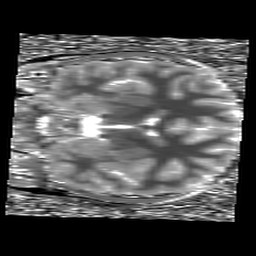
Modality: T1map
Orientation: coronal
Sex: female
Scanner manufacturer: siemens
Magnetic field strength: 3 T
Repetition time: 5 s
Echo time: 0.00368 s